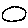
Label: circle